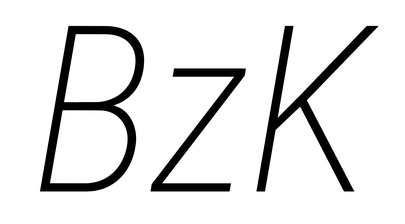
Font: Roboto-Italic_Condensed_ExtraLight_Italic